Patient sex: M
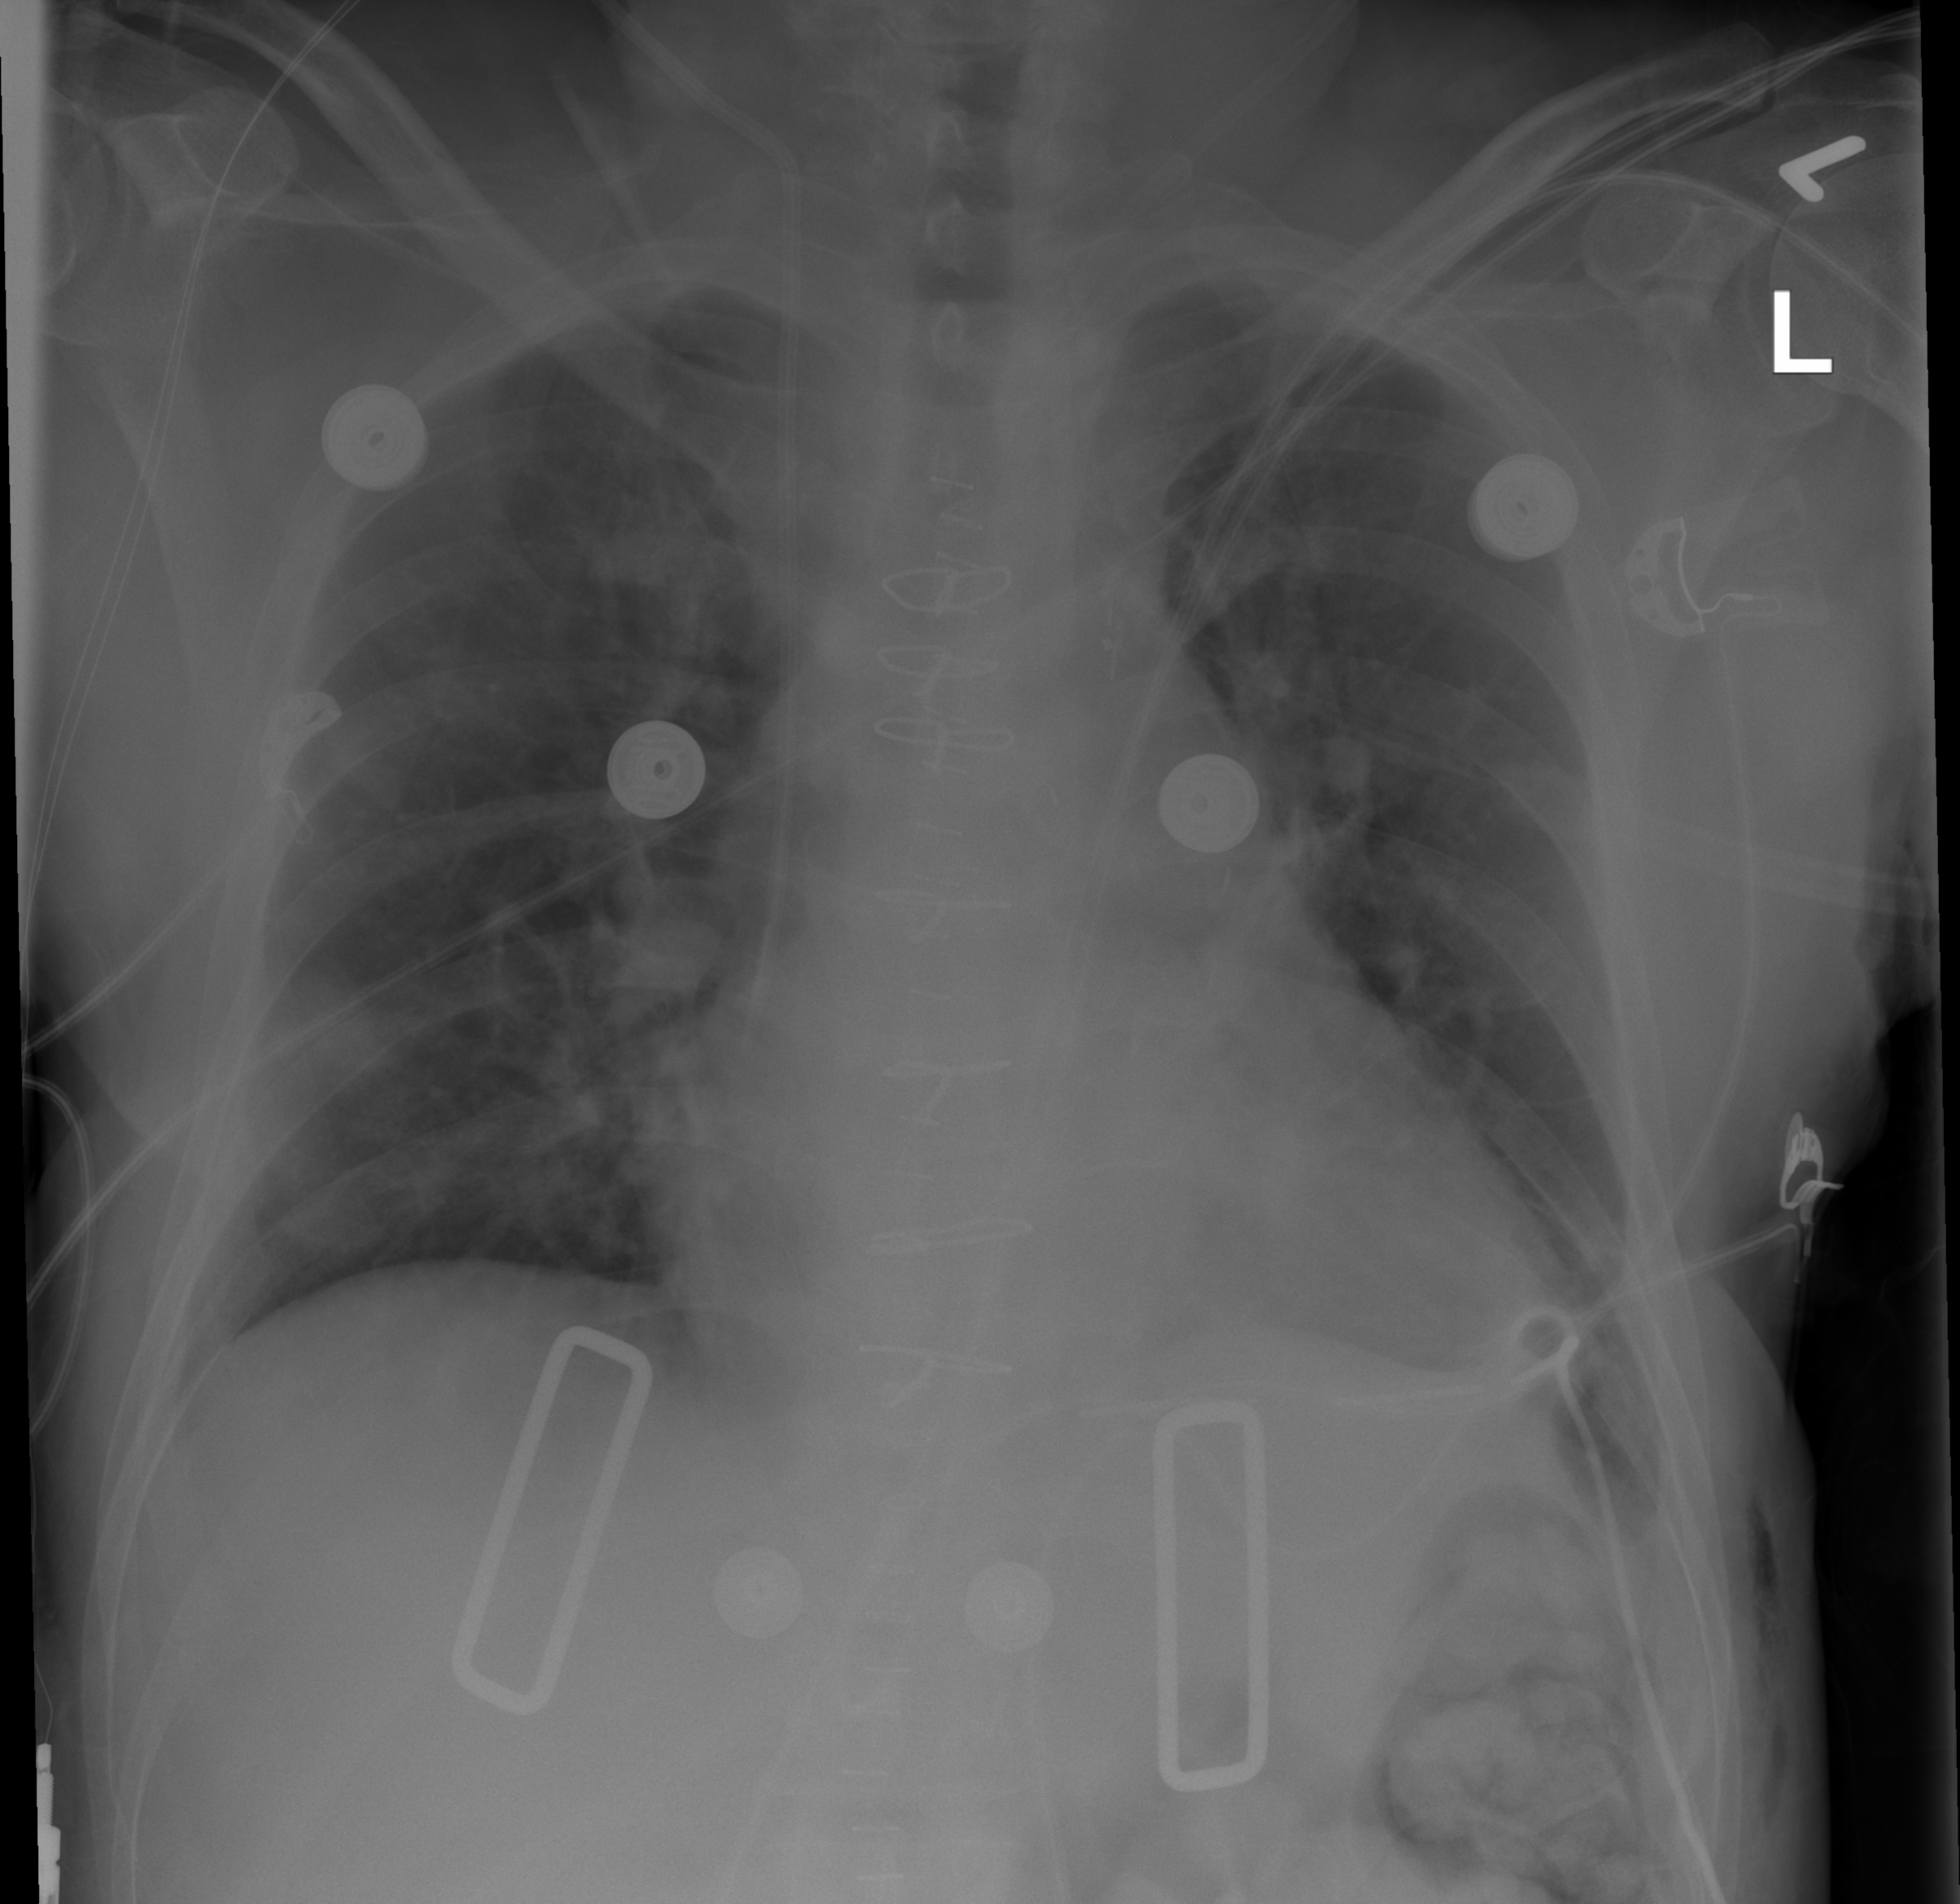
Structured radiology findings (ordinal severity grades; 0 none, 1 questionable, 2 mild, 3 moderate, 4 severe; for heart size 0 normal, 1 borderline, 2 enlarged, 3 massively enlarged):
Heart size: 0
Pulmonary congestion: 2
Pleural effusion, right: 0
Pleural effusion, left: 0
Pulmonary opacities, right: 0
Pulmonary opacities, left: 0
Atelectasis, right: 2
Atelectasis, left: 0